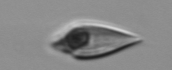
Label: Amphidinium